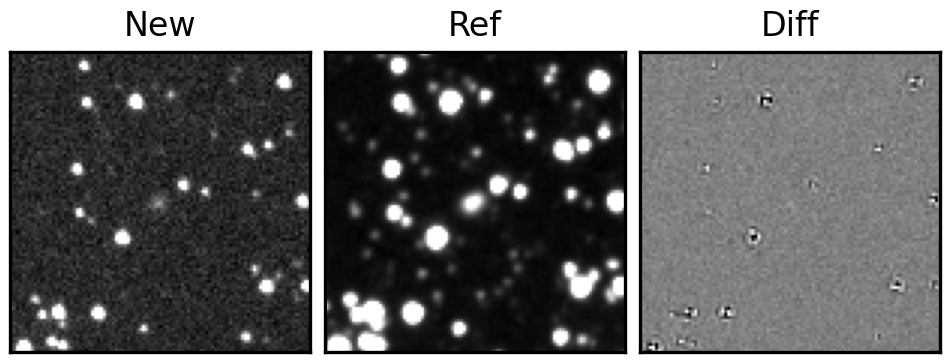
Label: real